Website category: university
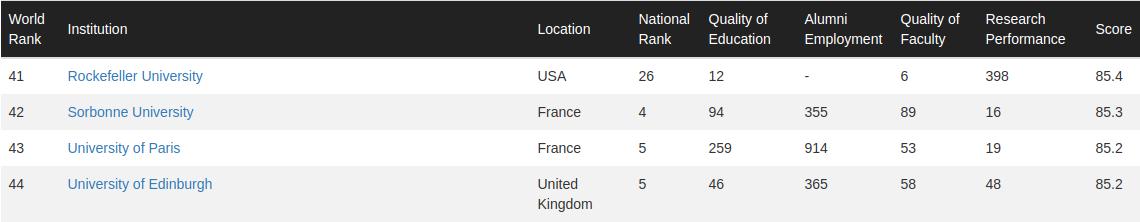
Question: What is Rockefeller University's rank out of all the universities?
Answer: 41

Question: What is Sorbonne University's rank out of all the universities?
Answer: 42

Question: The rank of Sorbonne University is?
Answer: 42

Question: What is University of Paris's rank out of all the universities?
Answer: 43

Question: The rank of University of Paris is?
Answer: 43

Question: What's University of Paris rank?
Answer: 43

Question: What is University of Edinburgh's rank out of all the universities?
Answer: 44

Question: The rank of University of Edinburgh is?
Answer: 44

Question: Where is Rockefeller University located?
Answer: USA

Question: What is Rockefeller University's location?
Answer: USA

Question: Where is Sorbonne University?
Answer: France

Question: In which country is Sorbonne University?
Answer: France

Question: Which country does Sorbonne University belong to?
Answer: France

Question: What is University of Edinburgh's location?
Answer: United Kingdom

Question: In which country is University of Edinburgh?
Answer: United Kingdom

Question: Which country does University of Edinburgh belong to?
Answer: United Kingdom

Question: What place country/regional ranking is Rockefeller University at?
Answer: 26

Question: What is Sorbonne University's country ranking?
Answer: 4

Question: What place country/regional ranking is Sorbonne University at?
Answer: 4

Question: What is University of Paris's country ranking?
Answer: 5

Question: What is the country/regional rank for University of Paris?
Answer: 5

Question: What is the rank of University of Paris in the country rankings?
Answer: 5

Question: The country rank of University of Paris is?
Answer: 5

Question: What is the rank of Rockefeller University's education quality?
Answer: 12

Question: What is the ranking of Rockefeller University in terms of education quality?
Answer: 12

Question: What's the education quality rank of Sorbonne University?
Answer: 94

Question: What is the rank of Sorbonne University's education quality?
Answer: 94

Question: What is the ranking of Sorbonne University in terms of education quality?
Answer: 94

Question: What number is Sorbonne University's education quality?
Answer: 94

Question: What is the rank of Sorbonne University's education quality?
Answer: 94

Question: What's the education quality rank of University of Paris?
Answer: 259

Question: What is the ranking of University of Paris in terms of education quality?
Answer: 259

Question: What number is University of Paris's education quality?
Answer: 259

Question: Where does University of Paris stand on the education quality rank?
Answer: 259

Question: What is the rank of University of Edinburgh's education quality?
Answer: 46

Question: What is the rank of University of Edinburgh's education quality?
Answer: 46

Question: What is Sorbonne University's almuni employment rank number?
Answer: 355

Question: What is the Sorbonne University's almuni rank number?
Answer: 355

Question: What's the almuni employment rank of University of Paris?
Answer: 914

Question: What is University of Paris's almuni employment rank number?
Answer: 914

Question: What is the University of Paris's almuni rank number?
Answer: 914

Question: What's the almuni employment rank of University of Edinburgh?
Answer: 365

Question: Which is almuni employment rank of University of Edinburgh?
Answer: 365

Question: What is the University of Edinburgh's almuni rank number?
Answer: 365

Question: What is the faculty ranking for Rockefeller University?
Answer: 6

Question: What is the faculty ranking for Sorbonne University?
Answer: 89

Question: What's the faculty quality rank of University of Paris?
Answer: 53

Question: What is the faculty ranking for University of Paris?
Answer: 53

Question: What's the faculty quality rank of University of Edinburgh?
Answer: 58

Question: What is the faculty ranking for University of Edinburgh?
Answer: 58

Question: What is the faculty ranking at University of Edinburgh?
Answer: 58

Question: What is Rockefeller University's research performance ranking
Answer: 398

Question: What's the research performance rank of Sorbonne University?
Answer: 16

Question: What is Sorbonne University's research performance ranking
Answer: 16

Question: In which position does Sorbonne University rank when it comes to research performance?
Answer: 16

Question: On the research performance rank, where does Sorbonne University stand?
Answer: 16

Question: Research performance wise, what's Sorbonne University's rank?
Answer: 16

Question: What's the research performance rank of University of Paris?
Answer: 19

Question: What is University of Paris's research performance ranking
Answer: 19

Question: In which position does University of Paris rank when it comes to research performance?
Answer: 19

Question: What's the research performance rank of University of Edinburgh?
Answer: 48

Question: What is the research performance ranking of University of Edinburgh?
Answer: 48

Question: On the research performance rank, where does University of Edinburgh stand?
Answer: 48

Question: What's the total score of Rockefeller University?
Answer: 85.4